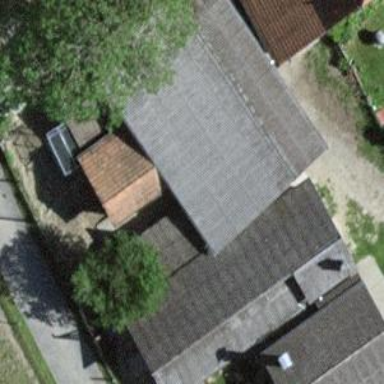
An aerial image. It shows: Sty building.